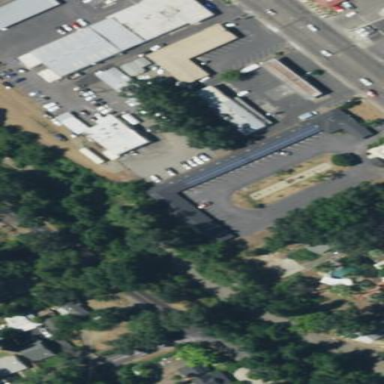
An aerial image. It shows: Building that is motel.